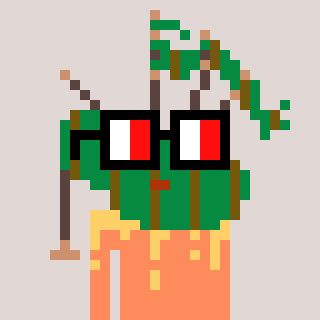
a pixel art character with square glasses with black frames and red eyes, a bagpipe-shaped head and a peachy-colored body on a warm background